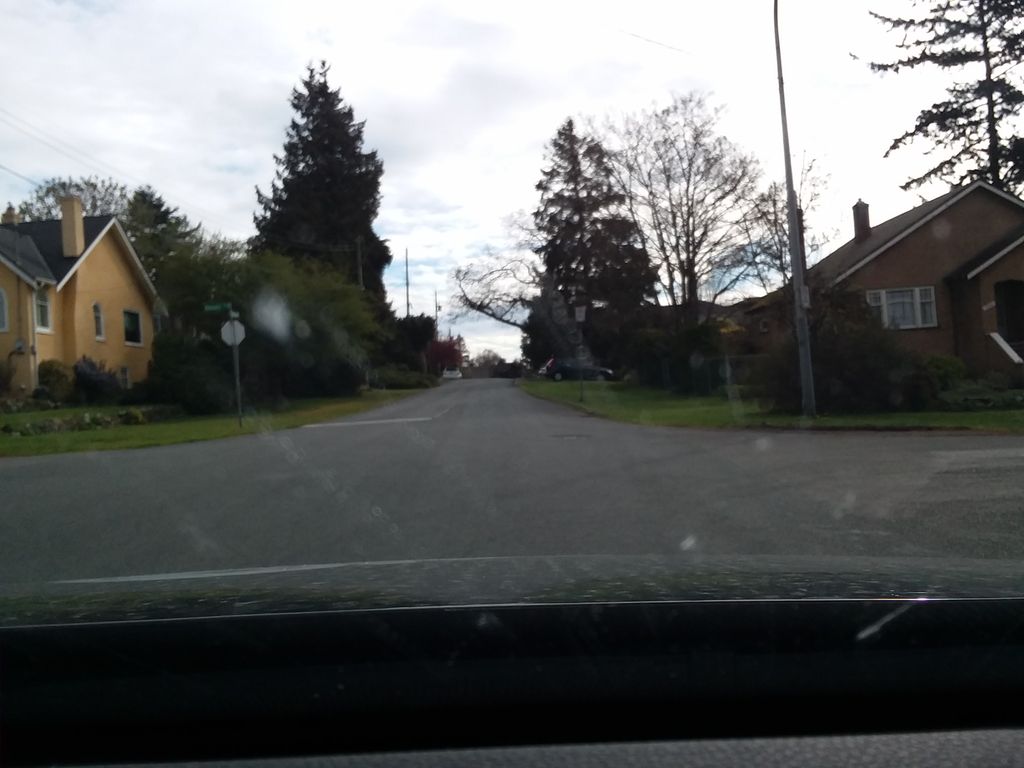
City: victoria